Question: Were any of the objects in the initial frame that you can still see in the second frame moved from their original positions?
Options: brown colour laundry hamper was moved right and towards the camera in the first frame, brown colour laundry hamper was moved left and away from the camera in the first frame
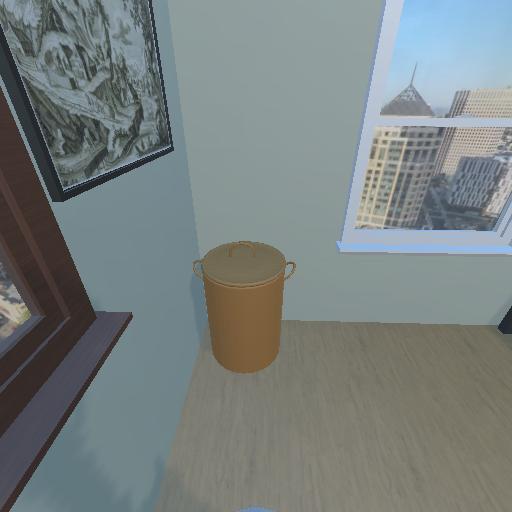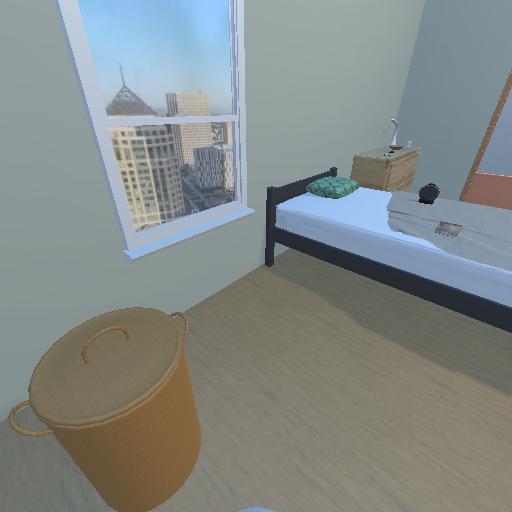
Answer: brown colour laundry hamper was moved right and towards the camera in the first frame